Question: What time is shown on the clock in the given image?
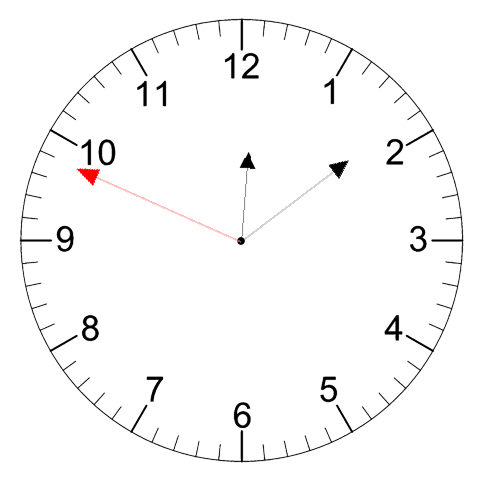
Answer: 12:08:49